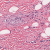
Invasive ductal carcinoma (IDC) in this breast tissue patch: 0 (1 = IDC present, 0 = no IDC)